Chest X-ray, PA view. Patient: 72 years old, sex F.
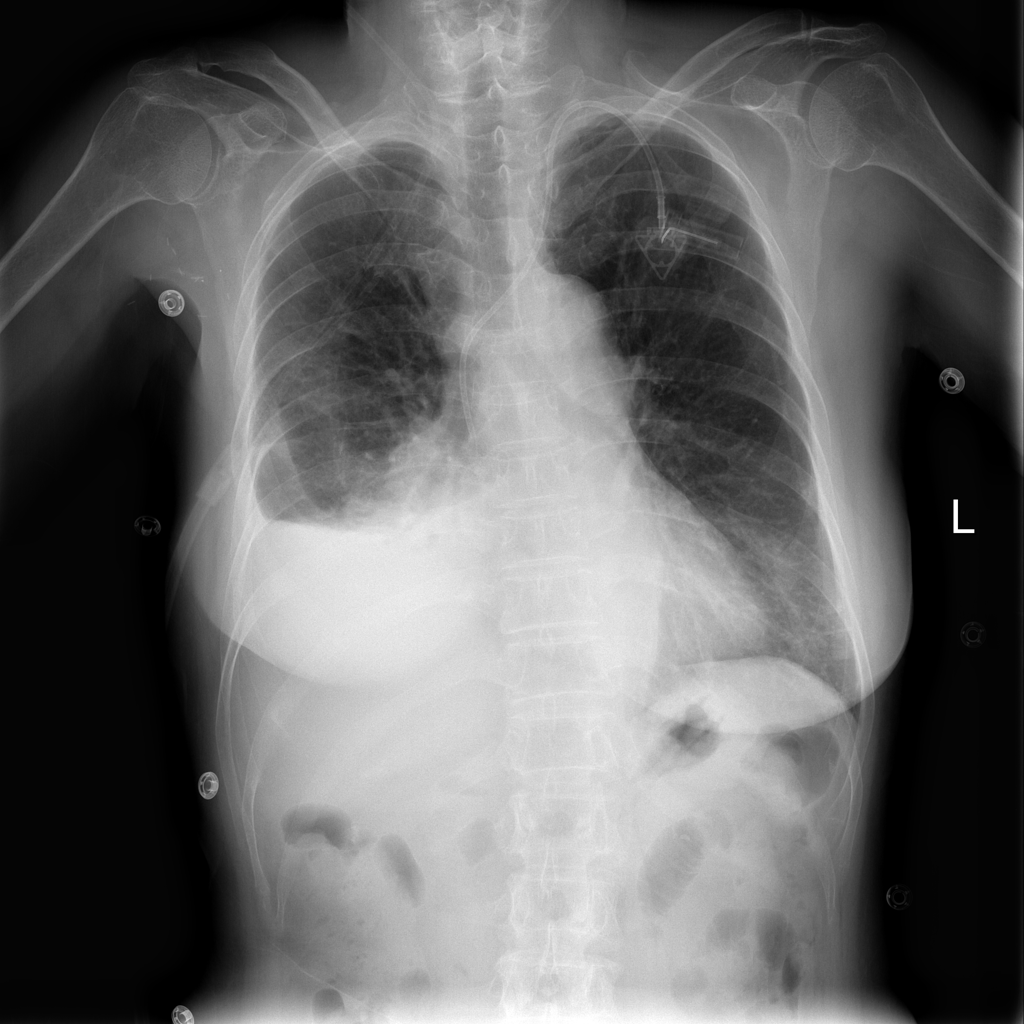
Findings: Effusion